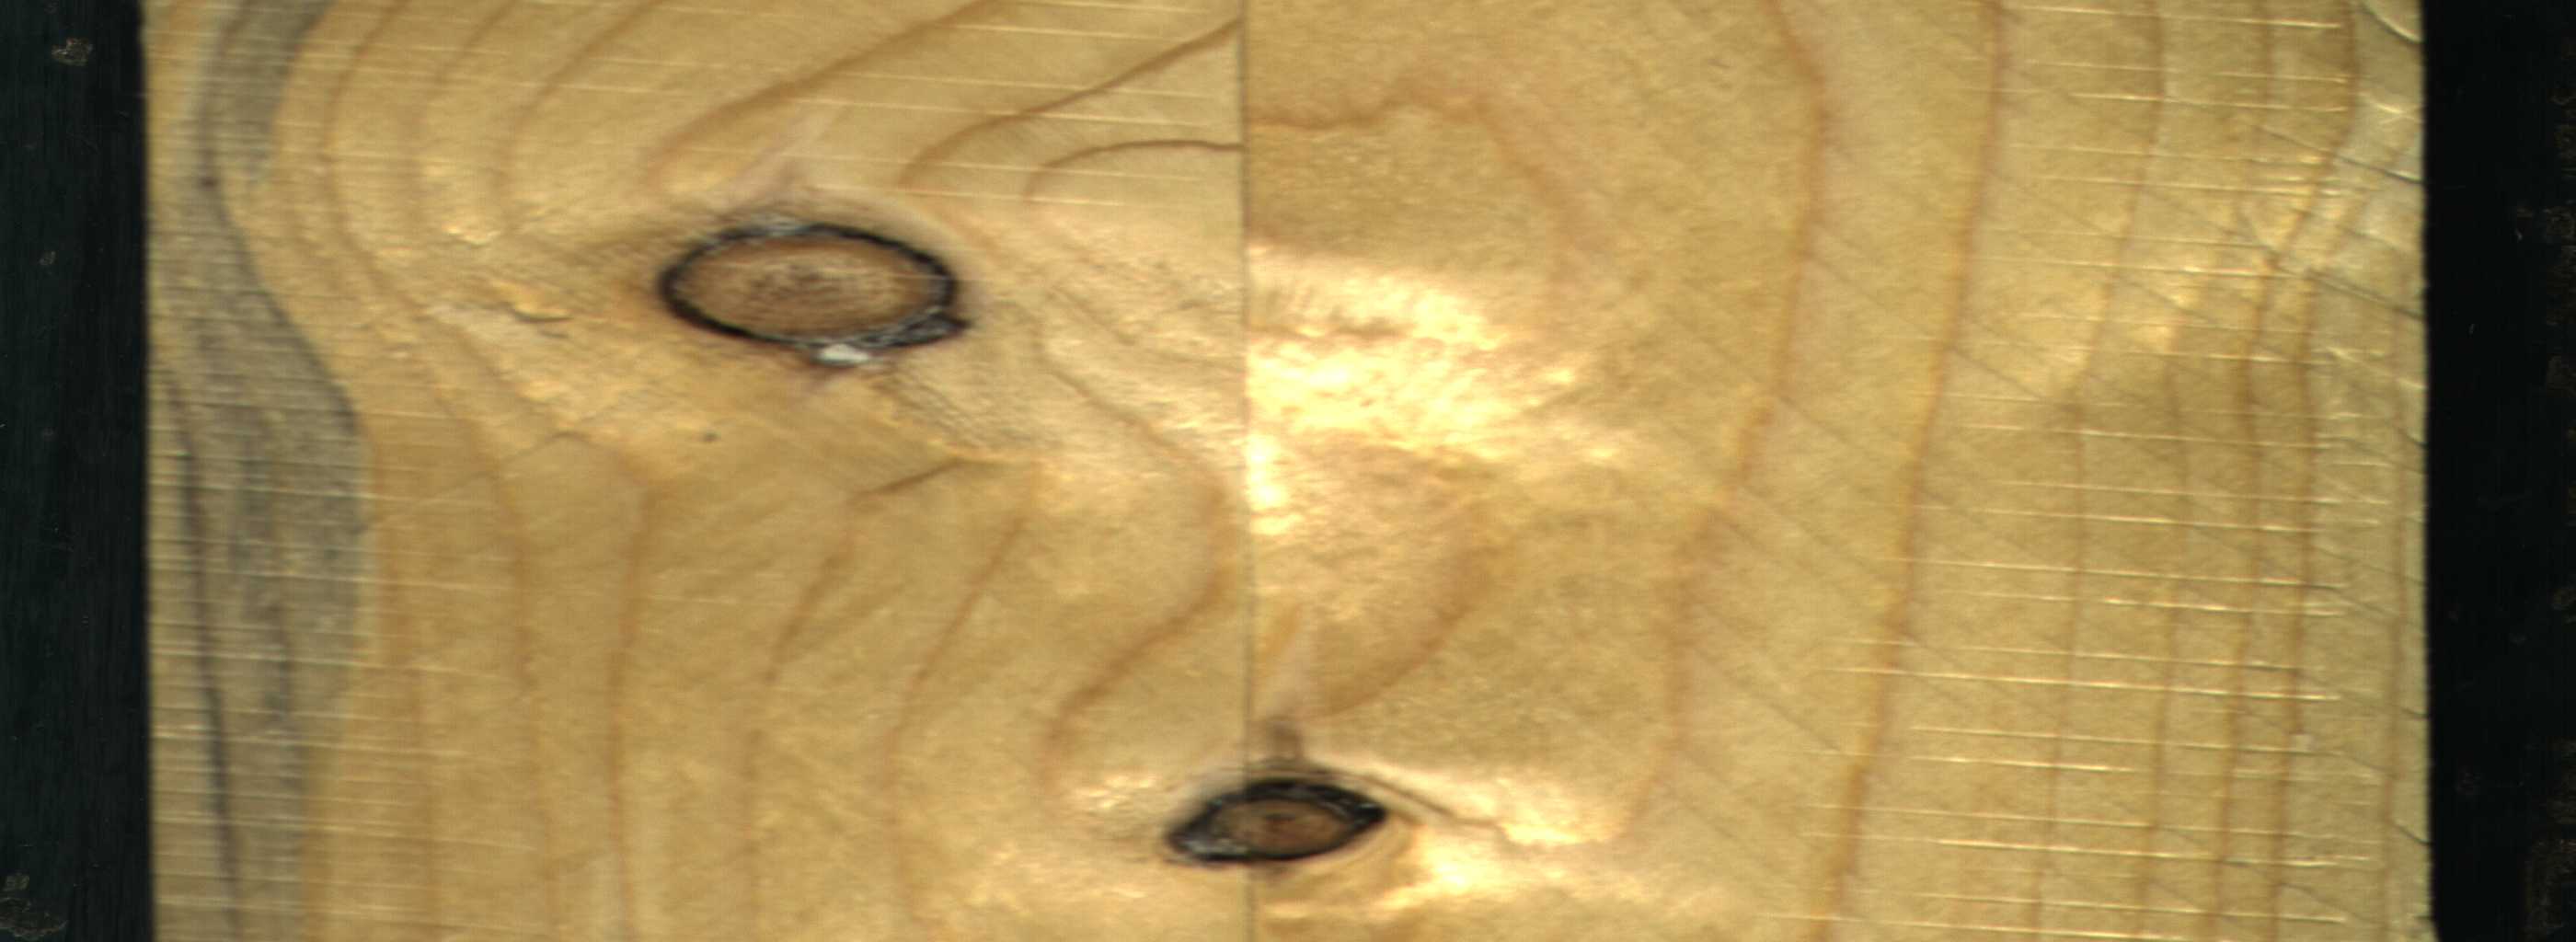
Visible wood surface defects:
Blue_Stain
Dead_Knot
Dead_Knot